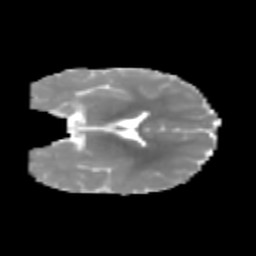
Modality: MD
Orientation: coronal
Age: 6
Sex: male
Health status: healthy